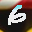
Label: 6